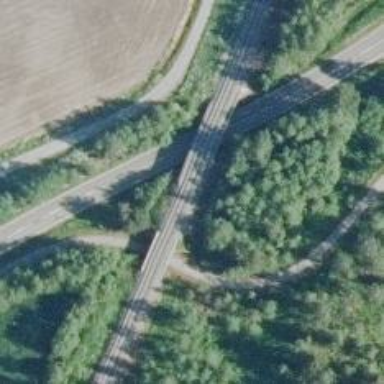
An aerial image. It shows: Railway track of class B1.